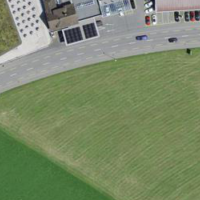
EUNIS habitat code: 52
Species observed at this site:
Podarcis muralis